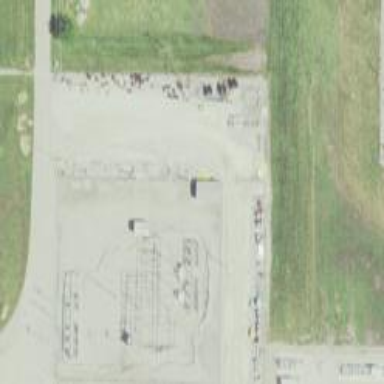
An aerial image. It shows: Power substation.